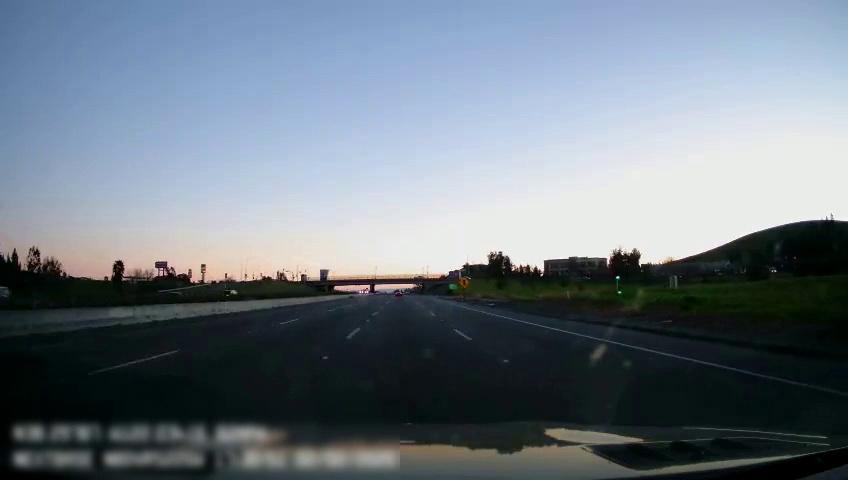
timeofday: Day
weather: Sunny
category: Drivable Space
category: Vehicles | SUV
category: Vehicles | SUV
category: Lanes | Current Lane
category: Lanes | Current Lane
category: Lanes | Alternate Lane
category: Lanes | Alternate Lane
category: Lanes | Alternate Lane
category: Traffic | Signs